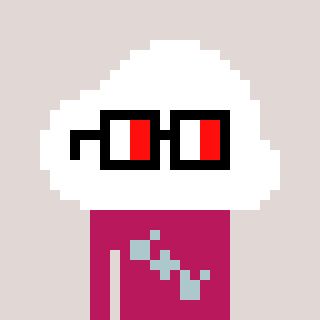
a pixel art character with square glasses with black frames and red eyes, a cloud-shaped head and a darkpink-colored body on a warm background